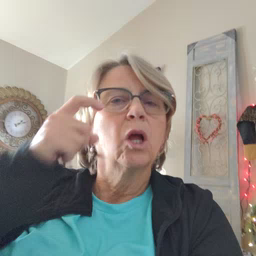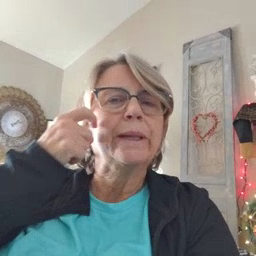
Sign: owie